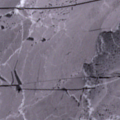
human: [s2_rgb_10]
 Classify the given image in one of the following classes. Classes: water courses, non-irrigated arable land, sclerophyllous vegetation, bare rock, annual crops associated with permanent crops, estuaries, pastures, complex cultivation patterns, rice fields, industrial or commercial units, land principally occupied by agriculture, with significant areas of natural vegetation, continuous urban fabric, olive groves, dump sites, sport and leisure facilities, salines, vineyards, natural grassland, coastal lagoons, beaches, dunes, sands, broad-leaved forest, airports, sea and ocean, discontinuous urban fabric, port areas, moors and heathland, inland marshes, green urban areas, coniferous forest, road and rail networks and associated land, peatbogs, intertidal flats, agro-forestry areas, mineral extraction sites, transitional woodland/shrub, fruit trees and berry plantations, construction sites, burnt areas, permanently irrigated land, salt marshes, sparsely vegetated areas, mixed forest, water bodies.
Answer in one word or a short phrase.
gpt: sea and ocean